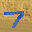
Label: 7